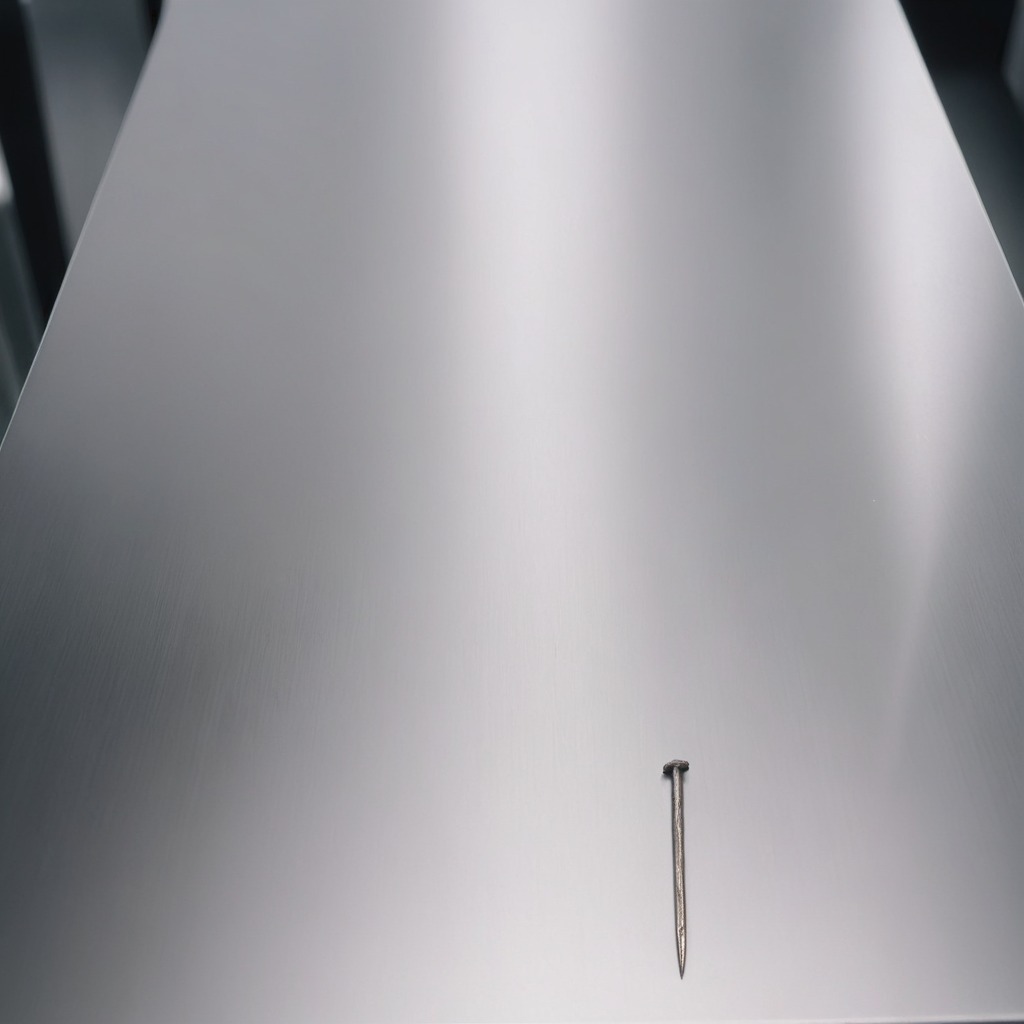
A stainless steel table in a high-end prototyping lab is covered in an iron nail.